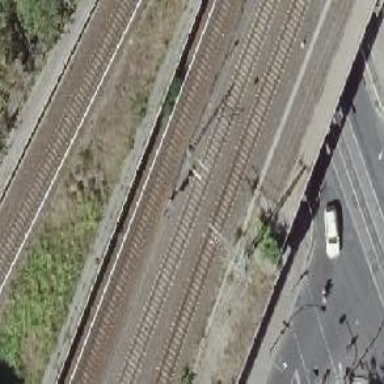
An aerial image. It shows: Railway signal.